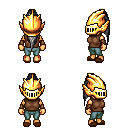
a pixel art fantasy rpg character, female body template, human, tanned skin, brown sleeveless shirt, teal pants, gray extra-long topknot hairstyle, gold helm, leather bracers, brown slippers, four views (front, back, left, right), 2x2 character sprite sheet, small pixel art, hard edges, no anti-aliasing